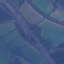
Land use / land cover: Highway